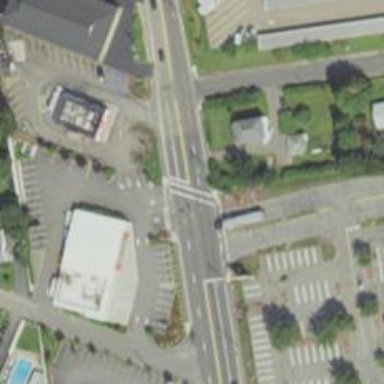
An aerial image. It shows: Marked road crossing with lines.